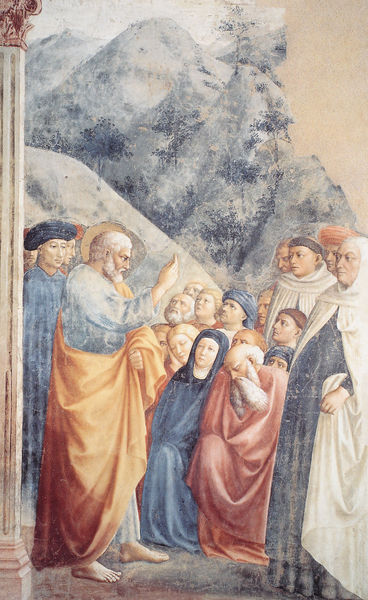
Titel: Fresken der Cappella Brancacci in S. Maria del Carmine
Künstler: Masolino da Panicale
Standort: Florenz, S. Maria del Carmine, Cappella Brancacci (EU - I - Toskana)
Schlagwörter: baum, berg, blau, felsen, fuß, gemälde, gott, hand, himmel, kopf, mann, umhang, weiß, bäume, frauen, gelb, menschen, frau, geste, hut, kleider, männer, orange, reden, schwarz, säule, rot, schleier, tuch, ansammlung, haube, leute, malerei, alt, bart, bärte, wand, bibel, sehen, bild, hügel, kirche, gewand, gold, mantel, kind, kinder, schlafen, schuhe, rede, berge, kopftuch, wandmalerei, glaube, kreuz, traurigkeit, barfuß, nonne, mäntel, volk, beten, gebet, kunst, kapitell, nimbus, jesus, segen, segnen, segnung, mönch, predigt, verneigen, heiliger, umhänge, heilige, fresko, jünger, heilig, tunika, petrus, christentum, tonsur, peter, fra, jakob, gewandt, christur, paulus, weuß, mitelalter, haum, mann#, petus, boar